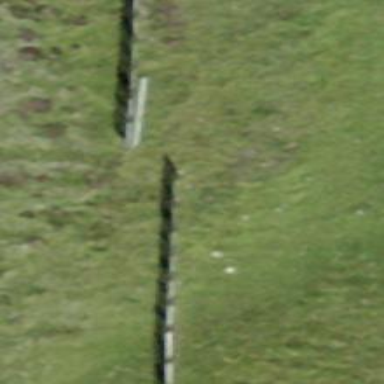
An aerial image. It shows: Wall barrier.